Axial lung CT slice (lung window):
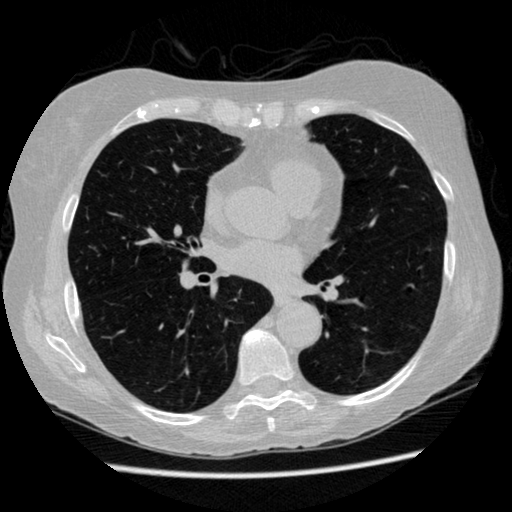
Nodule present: no